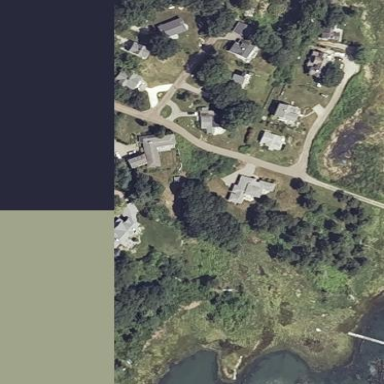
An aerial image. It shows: Single-family residential area.